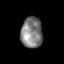
Tissue: prostate
Cell type: Epithelial cells
Senescence score: 0.3207
Nuclear area (px): 661
Mean DAPI intensity: 124.87